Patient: sex F, age 58
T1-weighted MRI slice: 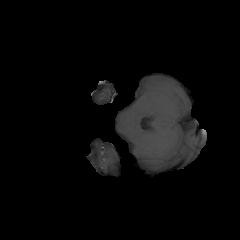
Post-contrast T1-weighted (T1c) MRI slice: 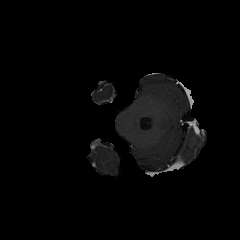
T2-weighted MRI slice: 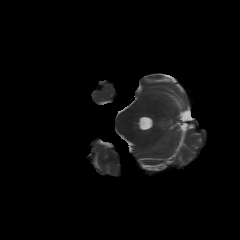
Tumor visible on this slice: no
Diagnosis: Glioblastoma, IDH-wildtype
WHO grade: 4